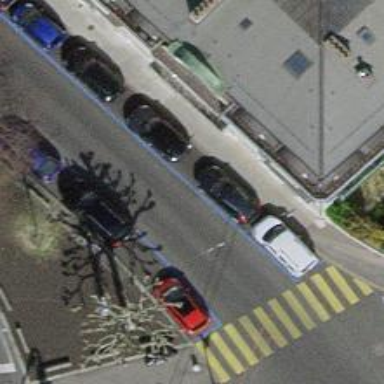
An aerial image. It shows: Residential road with asphalt surface and trolley wires.